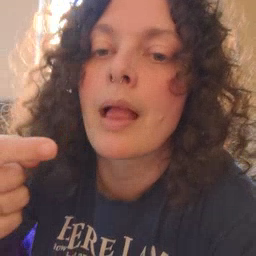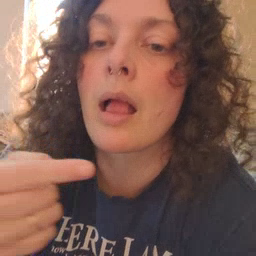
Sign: owie